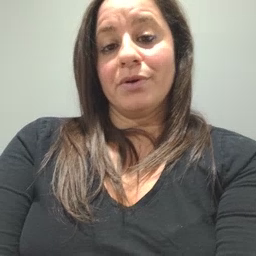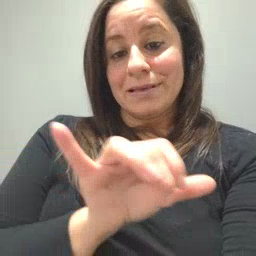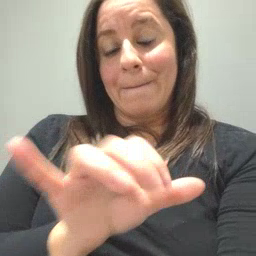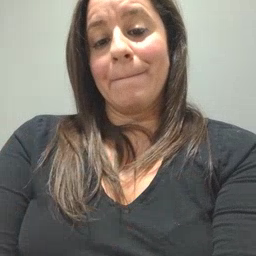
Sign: same